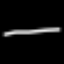
Label: line